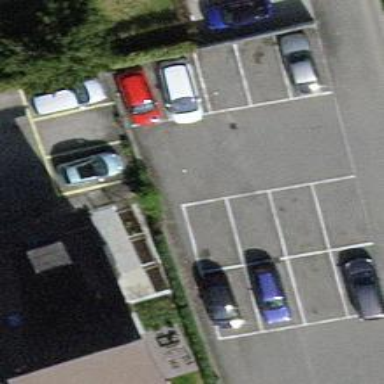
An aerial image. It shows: Parking aisle designated as service road.